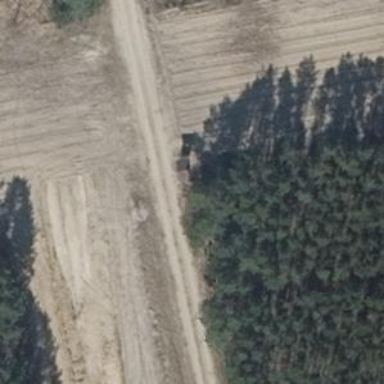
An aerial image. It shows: Hunting stand.